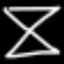
Label: hourglass